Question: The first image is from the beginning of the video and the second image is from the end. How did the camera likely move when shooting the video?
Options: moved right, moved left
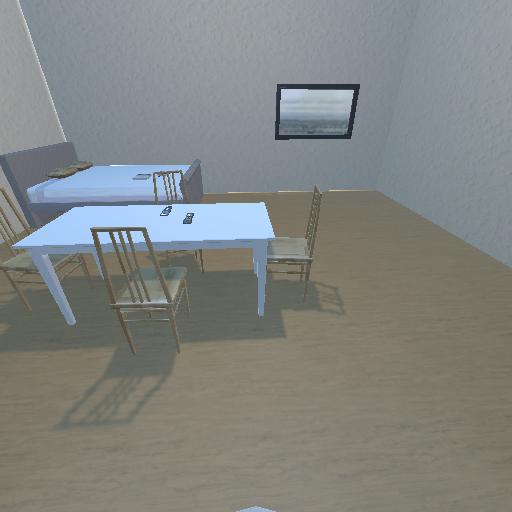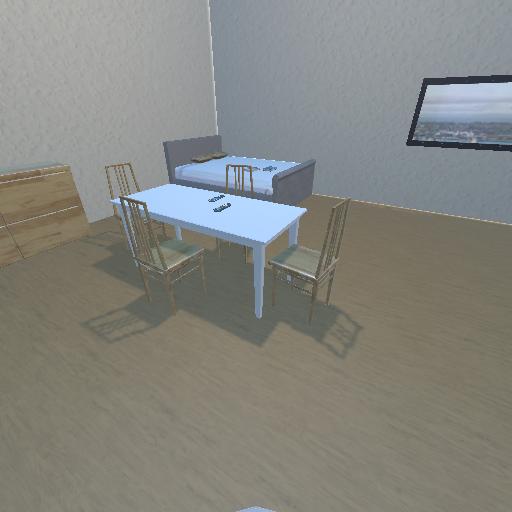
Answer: moved right